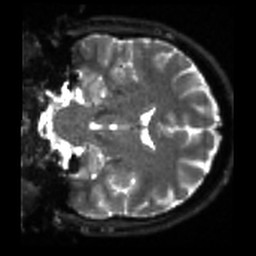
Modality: sbref
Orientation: coronal
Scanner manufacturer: siemens
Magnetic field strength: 3 T
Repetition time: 4 s
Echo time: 0.0594 s